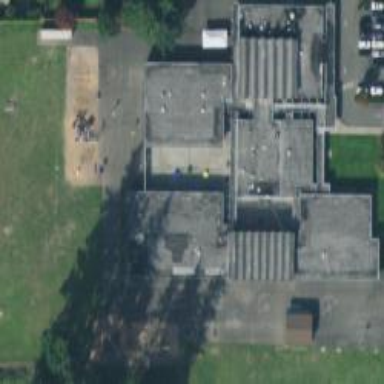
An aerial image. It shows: School building.